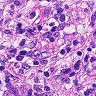
Metastatic tissue present: yes